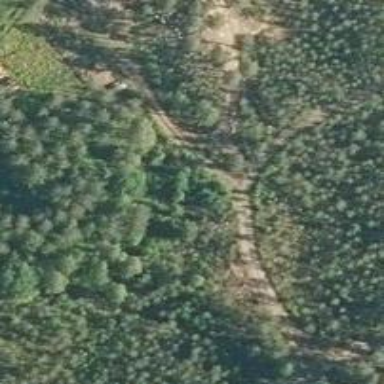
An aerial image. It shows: Unclassified road.